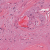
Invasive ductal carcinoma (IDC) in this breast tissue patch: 1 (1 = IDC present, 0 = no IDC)